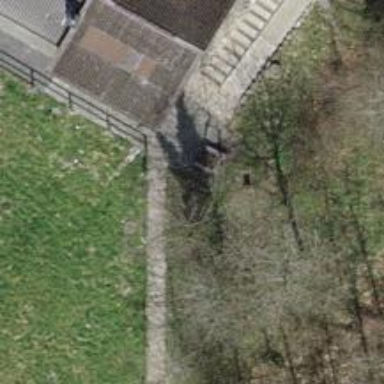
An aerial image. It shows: Road with steps.